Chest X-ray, PA view. Patient: 63 years old, sex M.
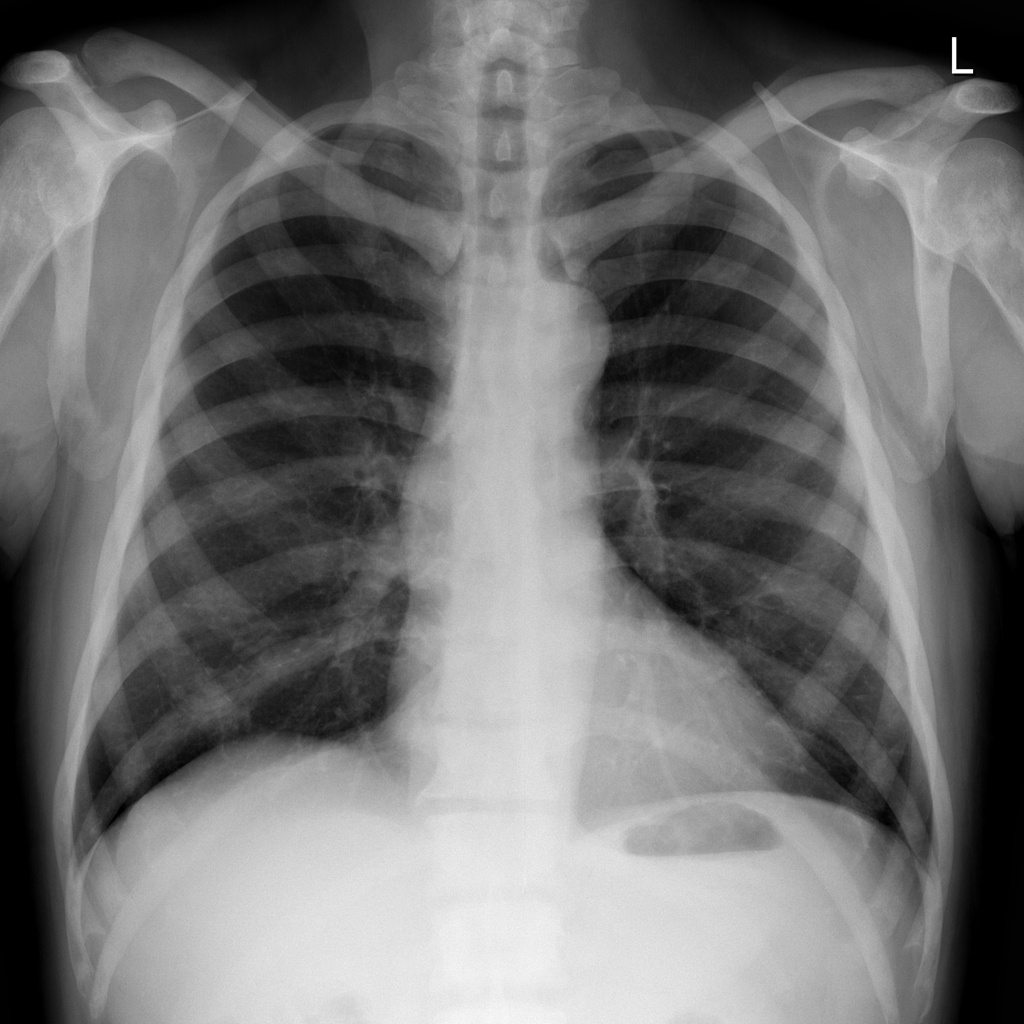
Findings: No Finding